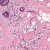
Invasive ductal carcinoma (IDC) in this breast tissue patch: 1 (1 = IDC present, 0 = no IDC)